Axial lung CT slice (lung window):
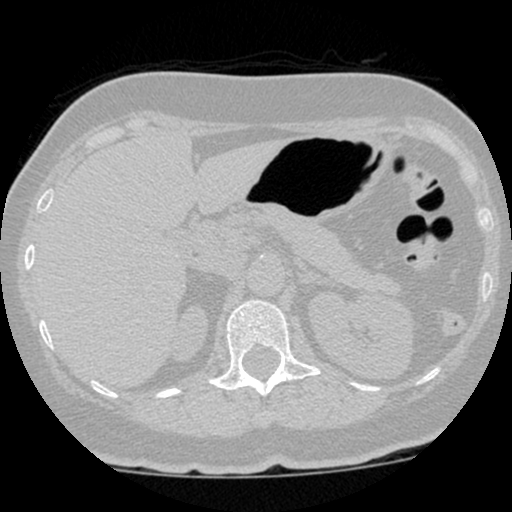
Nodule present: no